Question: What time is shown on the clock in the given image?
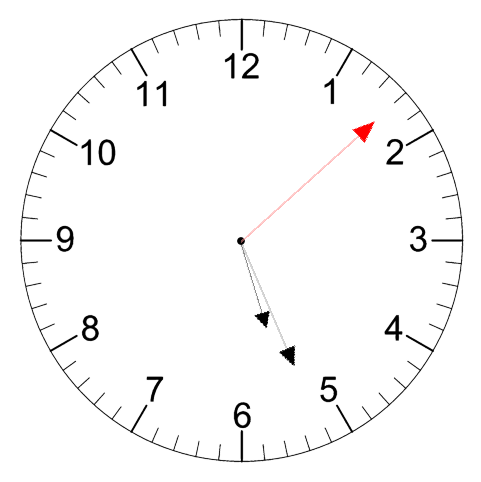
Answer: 05:26:08